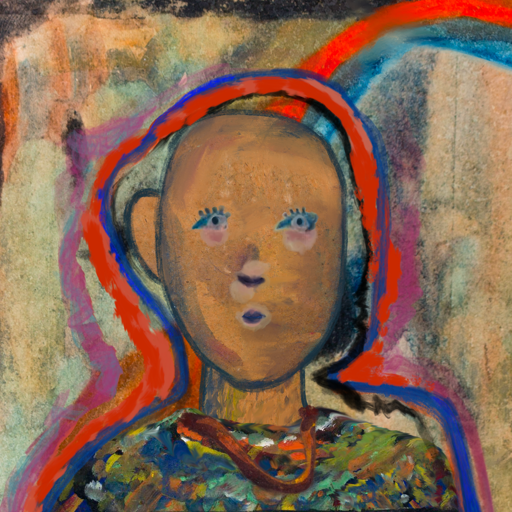
Background: Childish, Head And Neck Front: In_The_Sun, Face Front: Hill_Girl, Bust: An_Impression, Hair Front: Experience, Head Accessory: Blank, Second Necklace: Comrade, Necklace: Blank, Baby: Blank